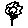
Label: flower